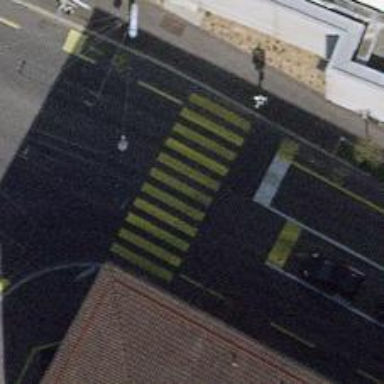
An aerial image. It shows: Road crossing with traffic signals.